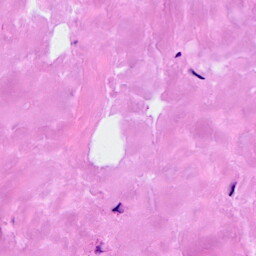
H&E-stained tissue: Breast